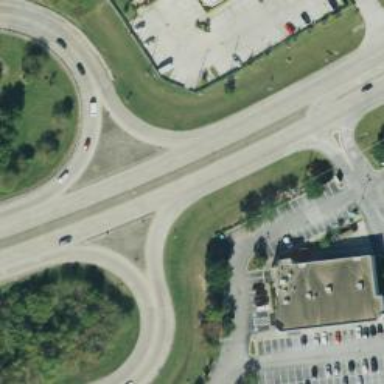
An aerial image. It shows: Secondary link road.